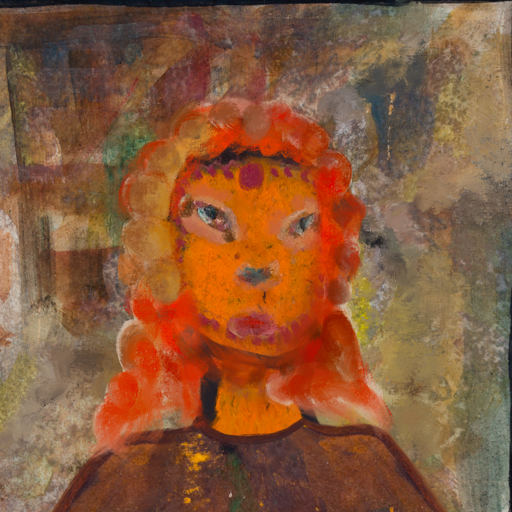
Background: Mosgoul, Head And Neck Front: Doll, Face Front: Boggyland, Bust: Comrade, Hair Front: Rupkatha, Head Accessory: Blank, Second Necklace: Blank, Necklace: Blank, Baby: Blank